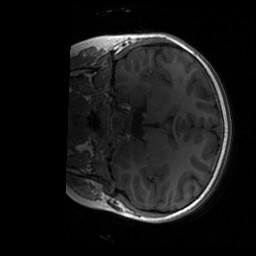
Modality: T1w
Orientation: coronal
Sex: female
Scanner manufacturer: siemens
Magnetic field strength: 3 T
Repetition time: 1.9 s
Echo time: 0.00243 s